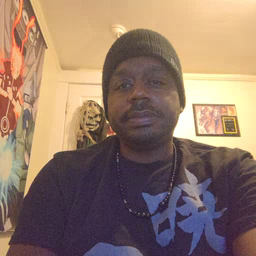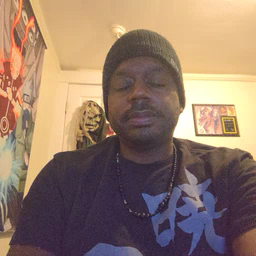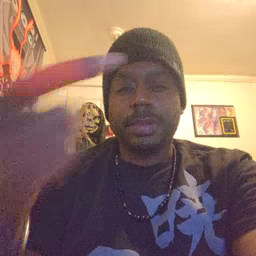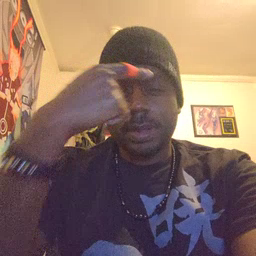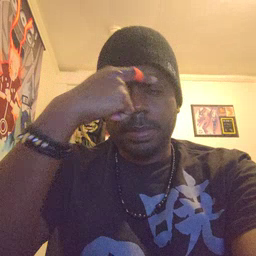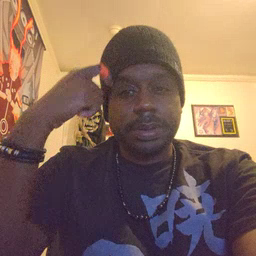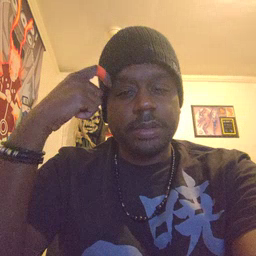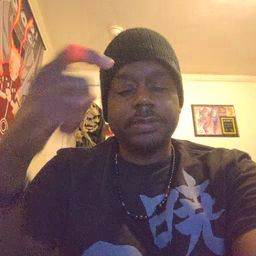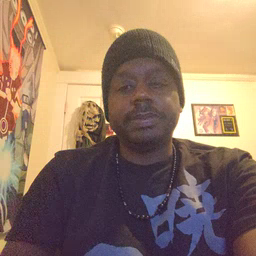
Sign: because